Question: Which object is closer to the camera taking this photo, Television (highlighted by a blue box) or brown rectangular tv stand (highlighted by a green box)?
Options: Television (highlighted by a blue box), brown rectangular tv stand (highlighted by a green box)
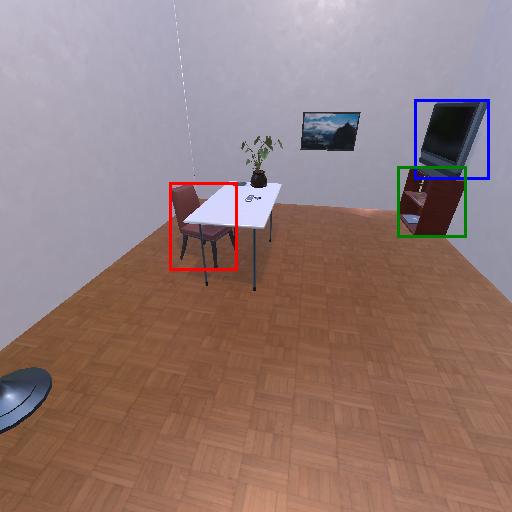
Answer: Television (highlighted by a blue box)